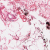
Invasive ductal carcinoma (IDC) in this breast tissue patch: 0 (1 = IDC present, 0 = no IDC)